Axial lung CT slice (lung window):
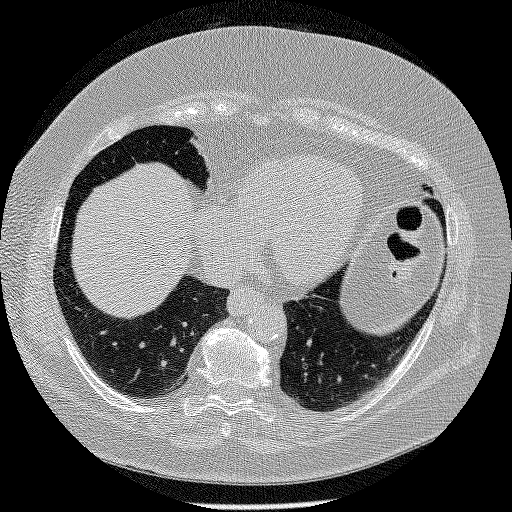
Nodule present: no